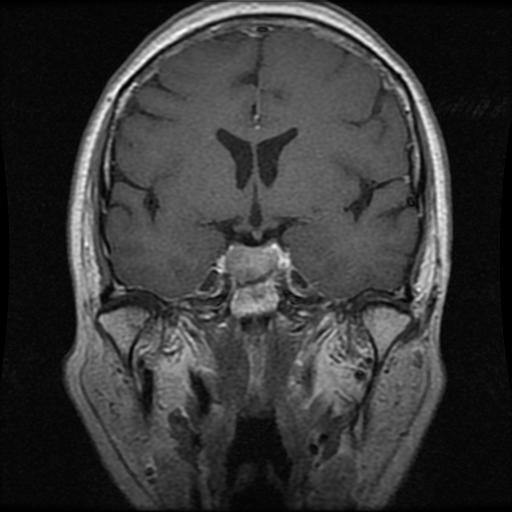
Label: pituitary